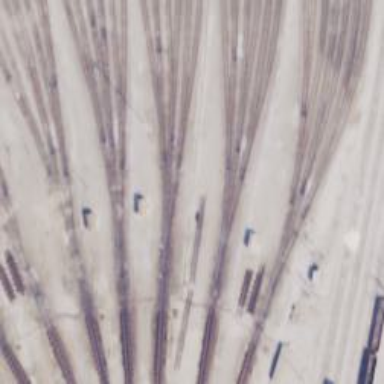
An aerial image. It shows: Railway yard.